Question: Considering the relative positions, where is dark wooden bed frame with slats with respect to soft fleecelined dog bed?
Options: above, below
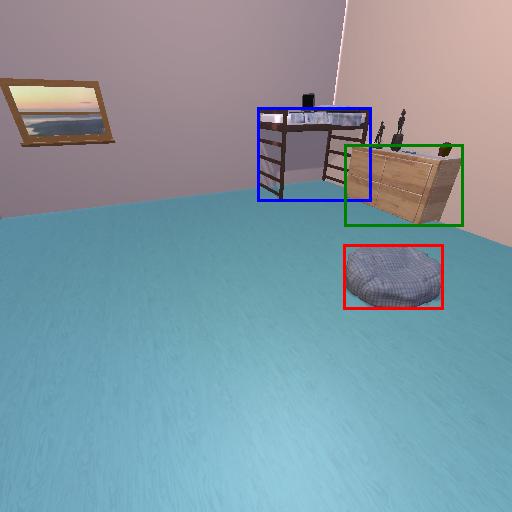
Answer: above